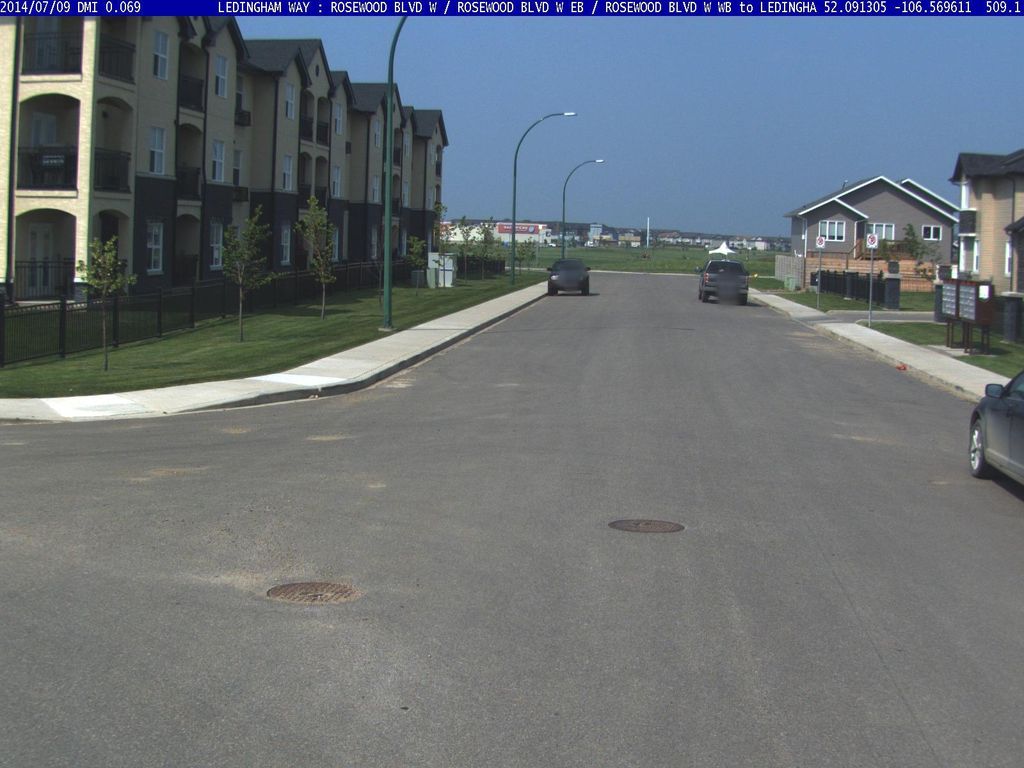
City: saskatoon